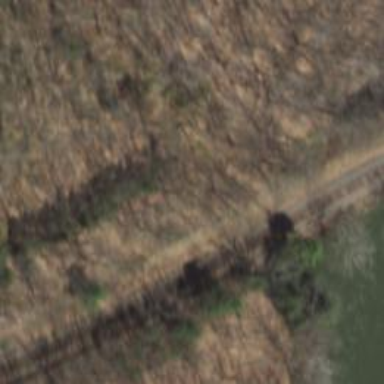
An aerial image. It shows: Railway track.